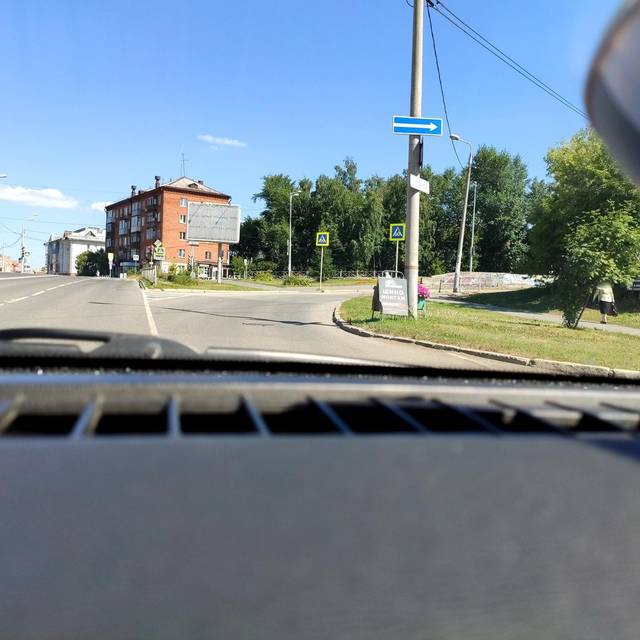
Region: Russia
Coordinates: 58.002, 56.208